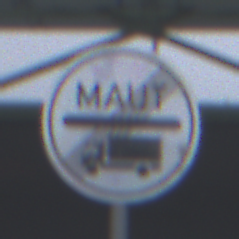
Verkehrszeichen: EndeMautpflicht
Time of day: MorningAfternoon
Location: Outdoor (Suburban)
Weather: Overcast
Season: NotSpecified
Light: Natural